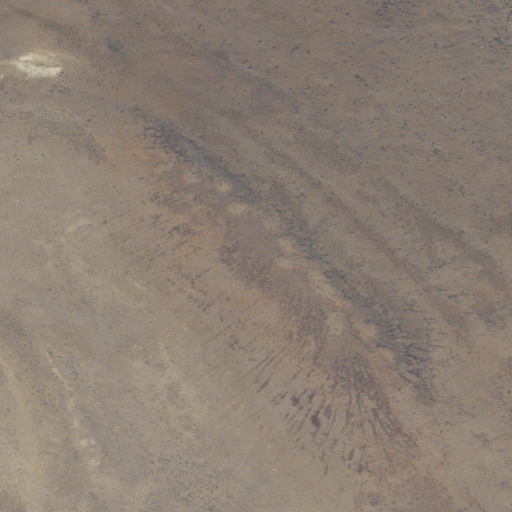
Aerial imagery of mountain in Oregon named Brosman Mountain containing grassland and shrub